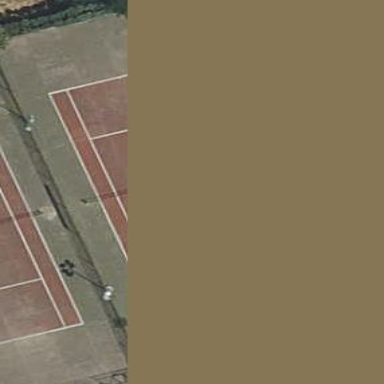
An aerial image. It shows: Tennis court on pitch.